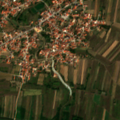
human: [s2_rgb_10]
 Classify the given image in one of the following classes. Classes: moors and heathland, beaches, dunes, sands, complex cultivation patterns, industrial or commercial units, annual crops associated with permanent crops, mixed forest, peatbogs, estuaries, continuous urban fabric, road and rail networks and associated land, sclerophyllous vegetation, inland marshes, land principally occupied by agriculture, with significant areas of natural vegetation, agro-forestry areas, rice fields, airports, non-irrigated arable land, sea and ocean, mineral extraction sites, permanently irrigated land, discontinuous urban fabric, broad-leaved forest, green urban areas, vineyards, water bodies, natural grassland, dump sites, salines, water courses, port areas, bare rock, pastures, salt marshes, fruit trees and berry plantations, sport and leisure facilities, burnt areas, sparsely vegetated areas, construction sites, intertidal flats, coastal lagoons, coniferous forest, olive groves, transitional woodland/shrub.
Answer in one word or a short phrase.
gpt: discontinuous urban fabric, non-irrigated arable land